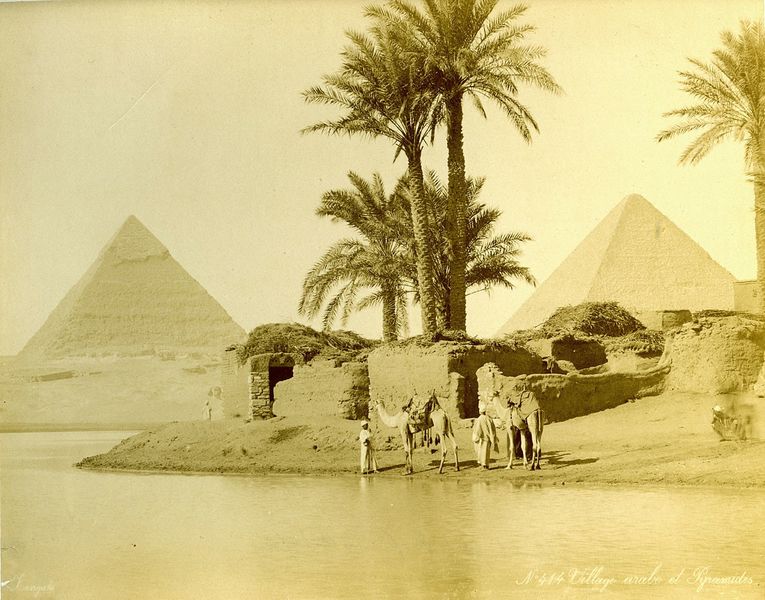
Titel: No. 414 Village arabe et Pyramides
Künstler: George Zangaki
Standort: Hamburg
Institution: Museum für Kunst und Gewerbe Hamburg
Schlagwörter: tier, mensch, palme, foto, fotografie, photographie, photo, pyramide, albumin, pyramiden, landschaften, dromedar, lichtbild, reisefotografie, historische, gewässer, gewässern, seestücke, schwarzweißpositivverfahren, silbersalzverfahren, schwarzweißfotografie, gebäude, örtlichkeit, straße, stätte, reisephotographie, albuminpapier, wüste, arecaceae, palmae, camelus